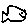
Label: fish